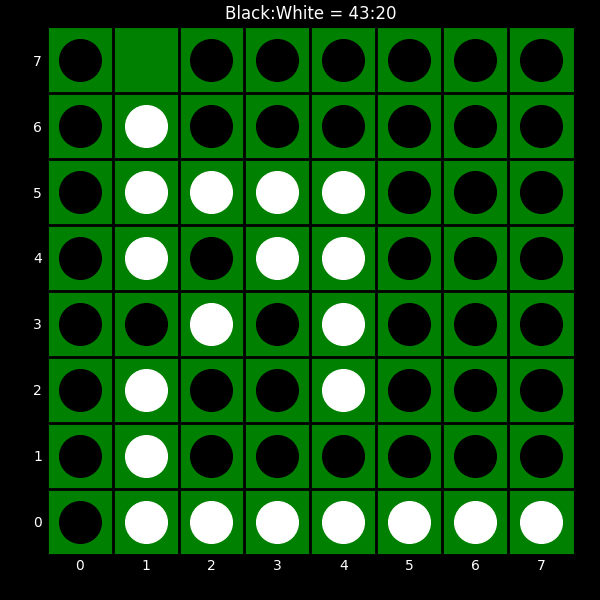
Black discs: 43
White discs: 20